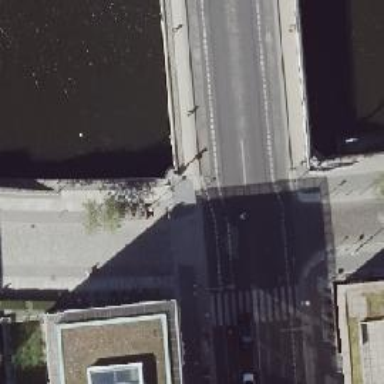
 which includes bridge. The road has separate sidewalk and designated lane for cyclists on both sides."